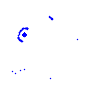
Particle: electron